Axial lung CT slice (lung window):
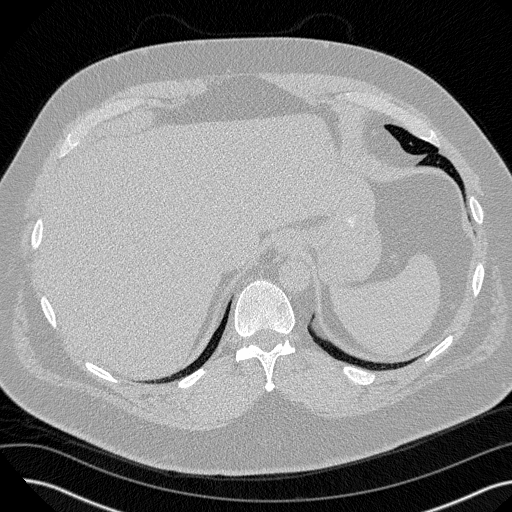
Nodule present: no